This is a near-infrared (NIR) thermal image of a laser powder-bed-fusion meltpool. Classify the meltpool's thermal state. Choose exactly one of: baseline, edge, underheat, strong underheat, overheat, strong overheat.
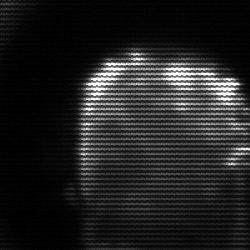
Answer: baseline